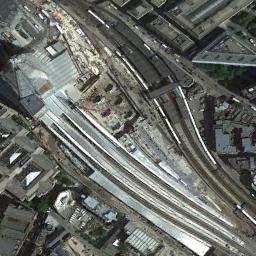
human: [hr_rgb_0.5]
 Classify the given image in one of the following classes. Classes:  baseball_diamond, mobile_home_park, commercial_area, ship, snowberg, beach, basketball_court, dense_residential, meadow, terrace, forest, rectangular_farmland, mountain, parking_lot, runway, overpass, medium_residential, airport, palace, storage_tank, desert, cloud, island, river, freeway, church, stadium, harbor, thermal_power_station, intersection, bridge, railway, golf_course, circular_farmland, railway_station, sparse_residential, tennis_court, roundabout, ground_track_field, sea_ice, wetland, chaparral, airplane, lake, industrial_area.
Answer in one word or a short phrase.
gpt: railway_station